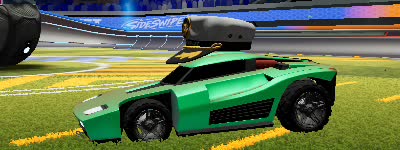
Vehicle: breakout